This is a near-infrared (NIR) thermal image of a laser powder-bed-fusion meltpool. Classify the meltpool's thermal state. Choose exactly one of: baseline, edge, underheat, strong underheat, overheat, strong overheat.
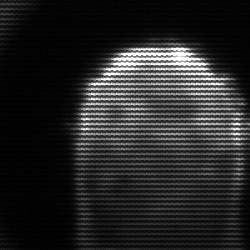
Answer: baseline